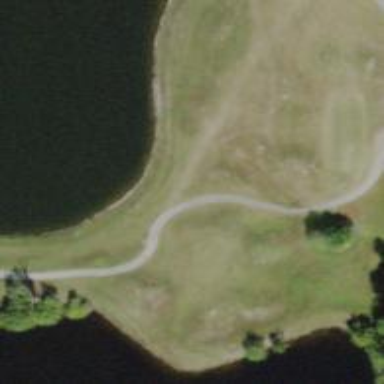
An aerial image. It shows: Road that is also golf cart path.